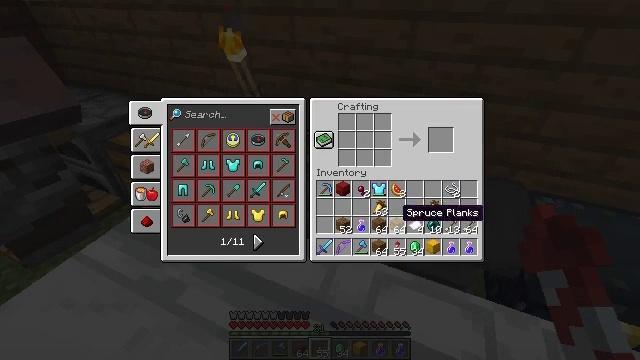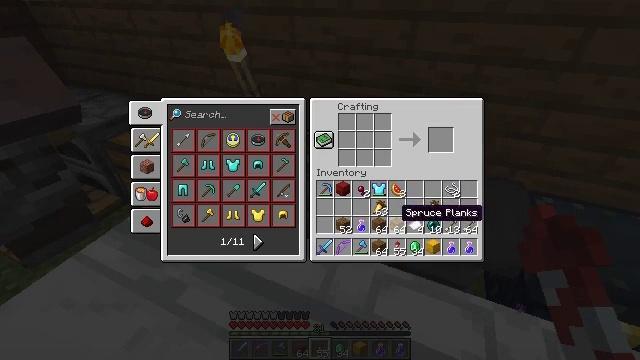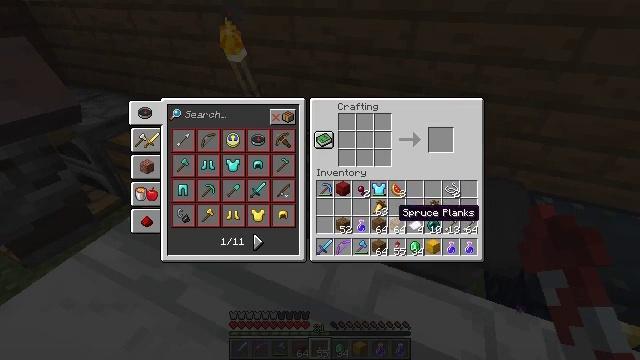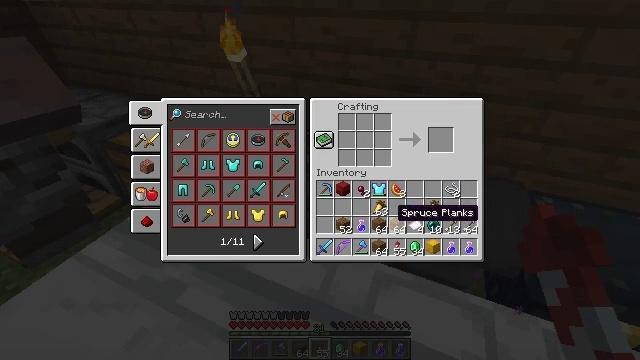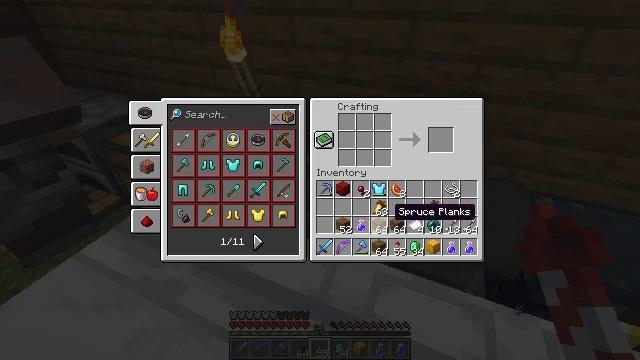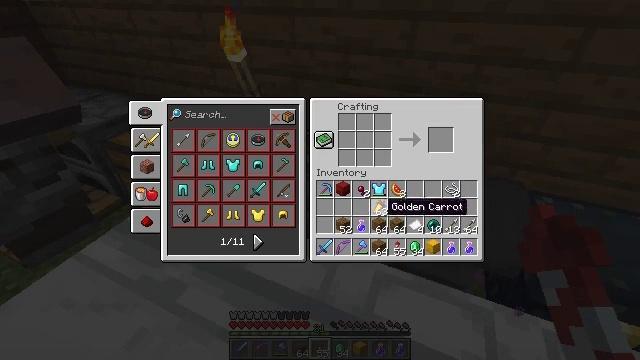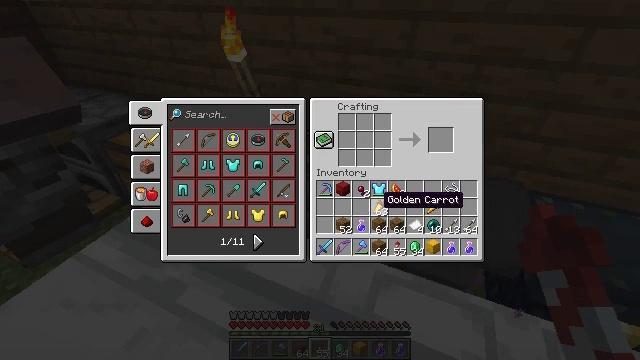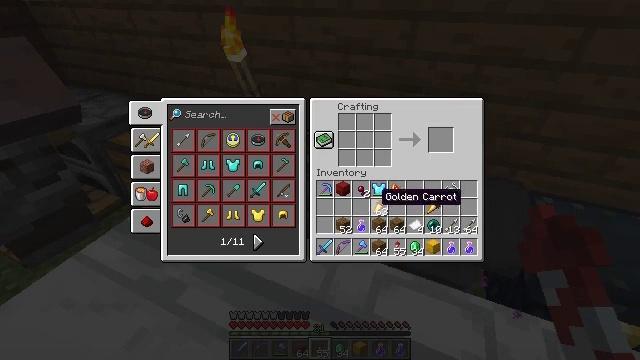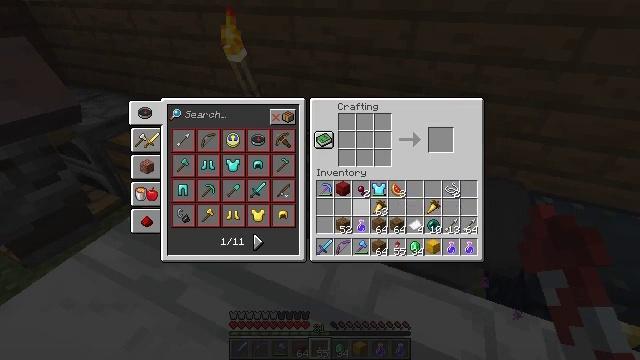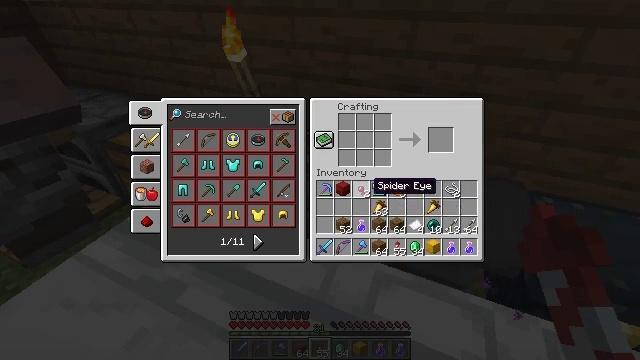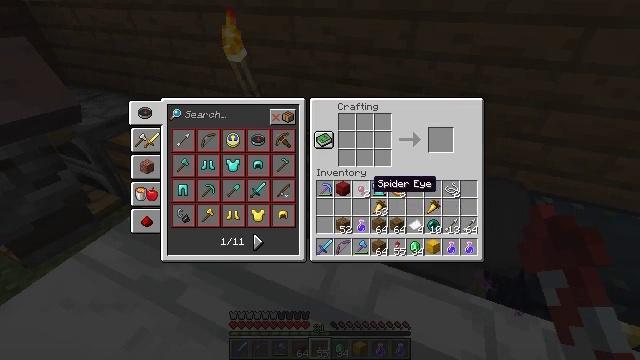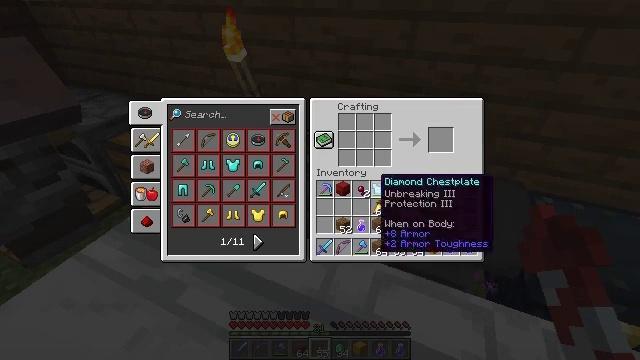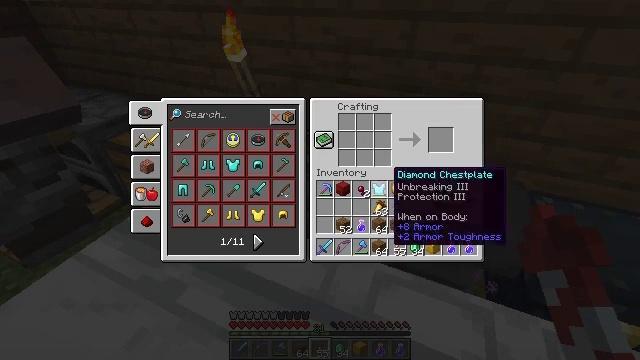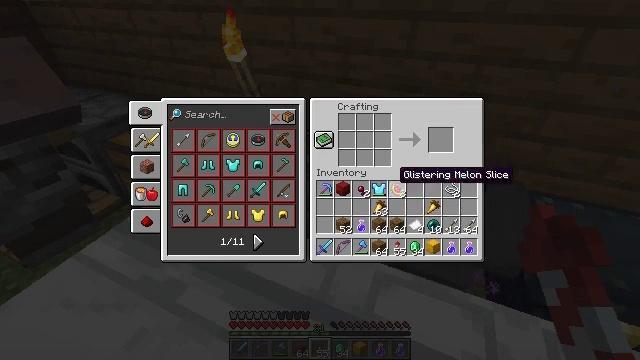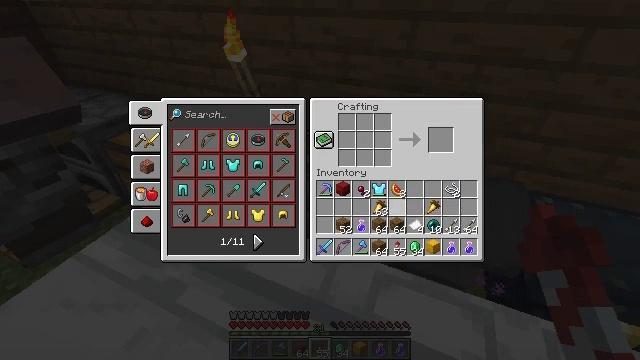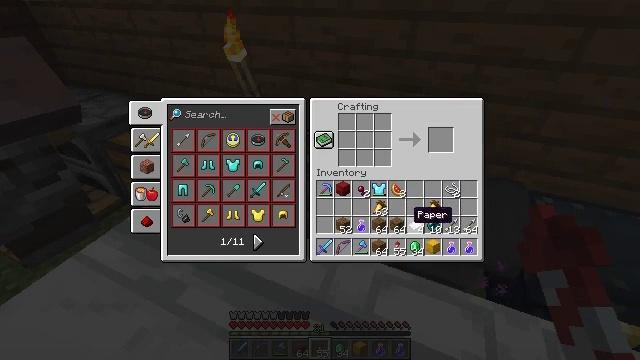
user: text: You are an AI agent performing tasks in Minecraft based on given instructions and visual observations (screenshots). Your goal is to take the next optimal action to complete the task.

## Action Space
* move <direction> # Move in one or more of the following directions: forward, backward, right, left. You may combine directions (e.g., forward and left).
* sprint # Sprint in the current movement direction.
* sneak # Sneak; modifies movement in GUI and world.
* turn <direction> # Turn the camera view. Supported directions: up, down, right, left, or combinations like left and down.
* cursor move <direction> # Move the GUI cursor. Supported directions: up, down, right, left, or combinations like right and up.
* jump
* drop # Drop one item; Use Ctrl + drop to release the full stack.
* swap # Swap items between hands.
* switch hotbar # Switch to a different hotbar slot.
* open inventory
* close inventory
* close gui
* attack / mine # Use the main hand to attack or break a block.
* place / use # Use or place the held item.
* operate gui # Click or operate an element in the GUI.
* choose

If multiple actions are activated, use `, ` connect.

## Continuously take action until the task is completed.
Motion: motion action
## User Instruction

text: Use two pieces of paper and four wooden planks to craft a cartography table.
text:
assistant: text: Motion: no_op
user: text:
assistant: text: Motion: no_op
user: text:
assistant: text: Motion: no_op
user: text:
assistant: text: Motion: no_op
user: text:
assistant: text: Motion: no_op
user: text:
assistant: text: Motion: cursor move up
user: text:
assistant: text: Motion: no_op
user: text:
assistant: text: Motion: cursor move up
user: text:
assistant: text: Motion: no_op
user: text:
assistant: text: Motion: no_op
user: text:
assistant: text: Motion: cursor move right
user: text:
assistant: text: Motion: cursor move right and up
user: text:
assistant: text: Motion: no_op
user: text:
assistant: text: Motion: cursor move right and down
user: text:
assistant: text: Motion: cursor move down
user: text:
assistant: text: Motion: no_op
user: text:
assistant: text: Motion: cursor move left
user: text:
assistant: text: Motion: cursor move left
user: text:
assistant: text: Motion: no_op
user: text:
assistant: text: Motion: no_op
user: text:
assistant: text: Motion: no_op
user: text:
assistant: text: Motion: operate gui
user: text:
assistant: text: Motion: operate gui
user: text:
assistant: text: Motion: cursor move up
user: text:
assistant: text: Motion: cursor move left and up
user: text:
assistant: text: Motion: cursor move up
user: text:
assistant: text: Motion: no_op
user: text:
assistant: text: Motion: cursor move up
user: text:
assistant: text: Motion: cursor move up
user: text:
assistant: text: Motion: choose